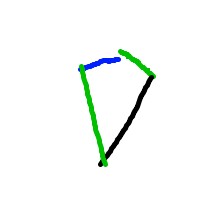
Shape: kite